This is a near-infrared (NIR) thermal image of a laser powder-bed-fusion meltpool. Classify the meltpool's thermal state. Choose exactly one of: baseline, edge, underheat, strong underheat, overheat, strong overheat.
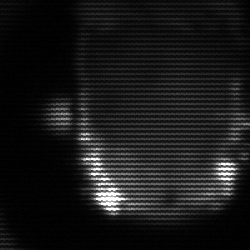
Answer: baseline